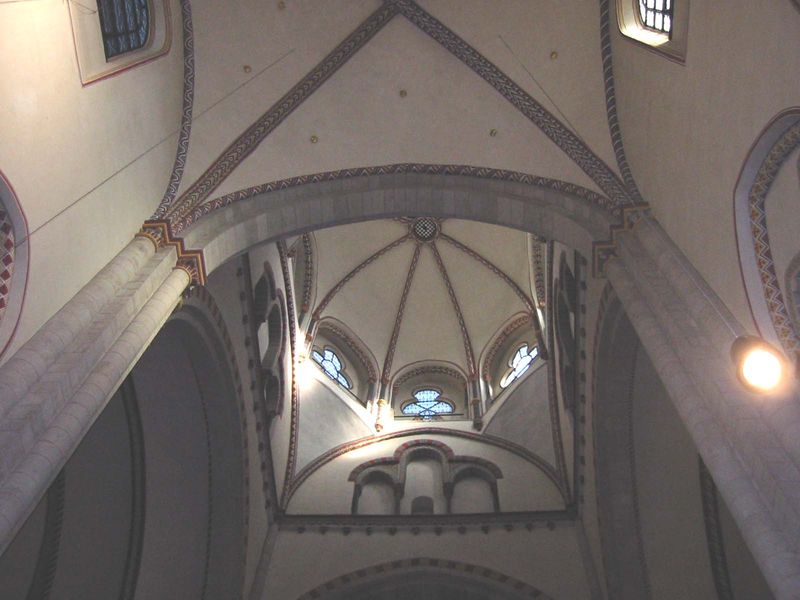
Titel: Quirinus-Münster in Neuss (St. Quirin)
Künstler: Wolbero
Standort: Neuss, Quirinus-Münster (EU - D - NRW)
Schlagwörter: gott, fenster, lampe, licht, pfeiler, säule, säulen, dach, ornament, architektur, gitter, kirche, drei, innen, rund, schiff, bogen, perspektive, beleuchtung, kuppel, oben, gewölbe, kabel, punkt, kapitelle, kapitell, sims, gotisch, rippengewölbe, mittelalter, sakral, kleeblatt, froschperspektive, romanisch, dreipass, kupel, trompenkuppel, trompen, innenleben, kleeblattfenster